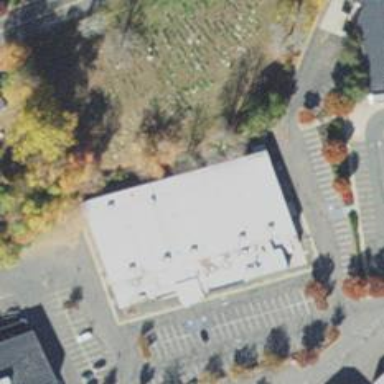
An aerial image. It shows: Building with bowling alley inside.